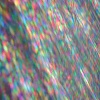
Label: sunburn